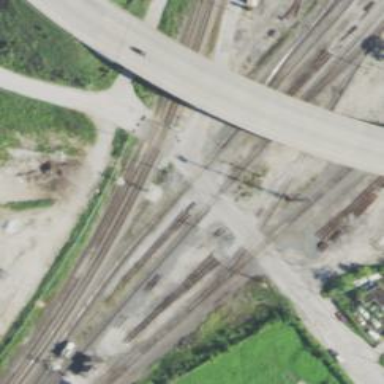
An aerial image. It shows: Railway level crossing.